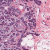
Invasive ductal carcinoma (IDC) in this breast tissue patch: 1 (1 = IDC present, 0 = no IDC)